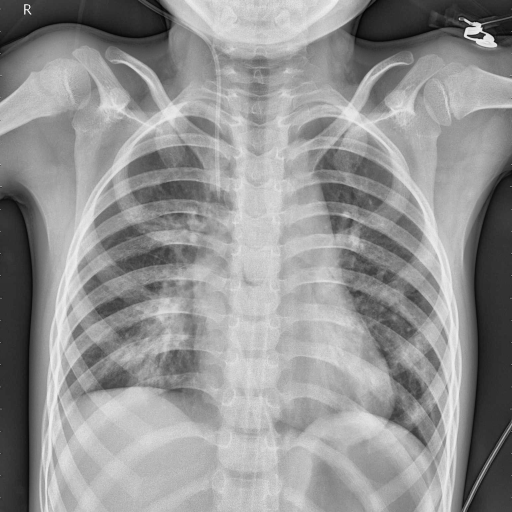
Finding: PNEUMONIA